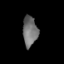
Tissue: skin
Cell type: Epithelial cells
Senescence score: 0.7081
Nuclear area (px): 435
Mean DAPI intensity: 113.402